Field crop: maize
Growth stage: 2
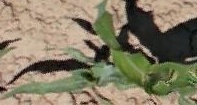
Species: maize